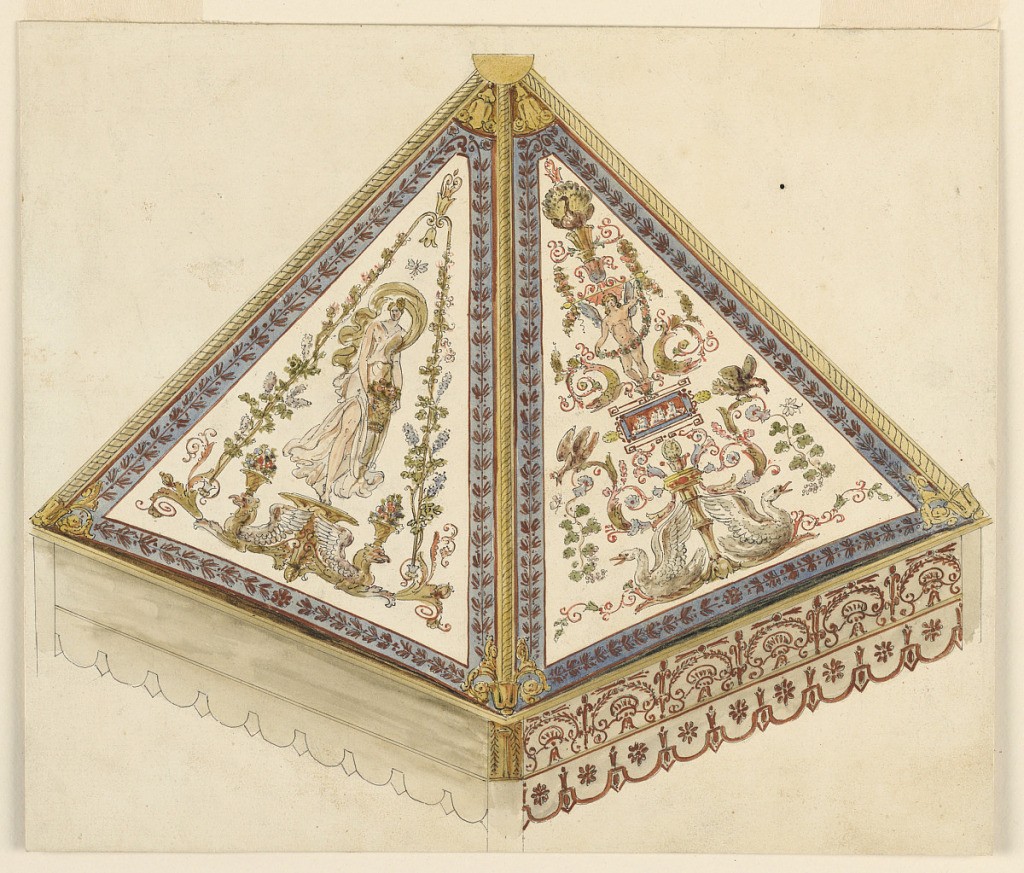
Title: Project for a Canopy
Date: ca. 1785
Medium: Pen and ink, brush and gouache water color, graphite on paper
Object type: drawing
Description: Two out of eight sides are shown form the inside.  Supported by poles, of which the top of one is shown.  Their capitals are connected by a frieze with a crest border from which lambrequins are suspended.  The left one of the upper triangles shows a girl carrying a flower basket upon a pedestal.  A candelabrum decorates the right one, including swans, a peacock, and other birds, and a putto holding a garland.